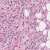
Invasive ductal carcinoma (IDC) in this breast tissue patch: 1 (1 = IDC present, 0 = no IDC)